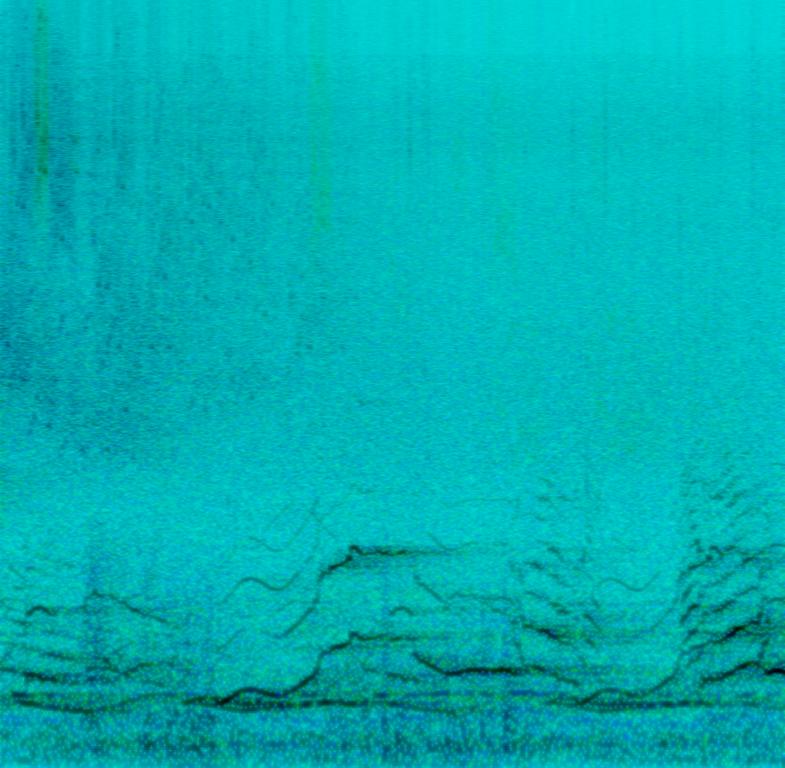
This clip features animal noises in the forest. The noises are those of wolves or werewolves howling. It sounds like birds are scattering away as soon as the howling noises are heard. There are no musical instruments in this clip.